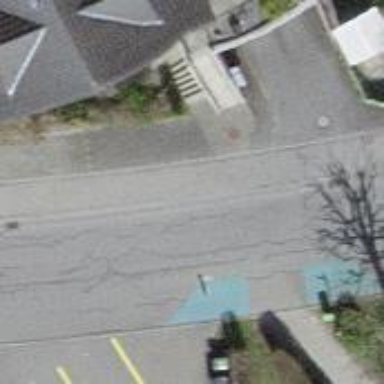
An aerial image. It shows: Unmarked crossing on the road.